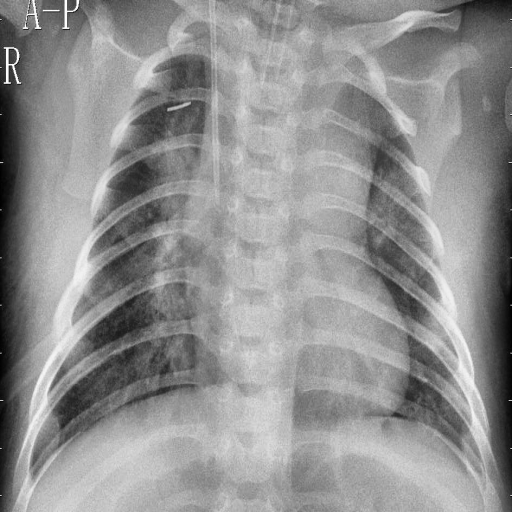
Finding: PNEUMONIA